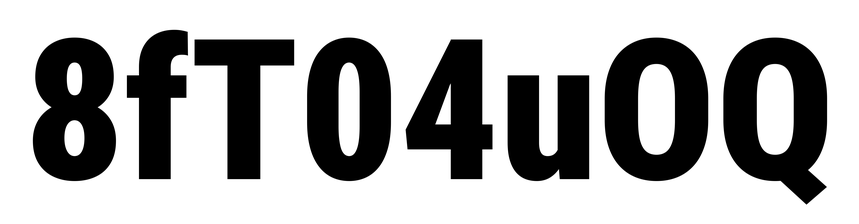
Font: Roboto_Condensed_Black